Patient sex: M
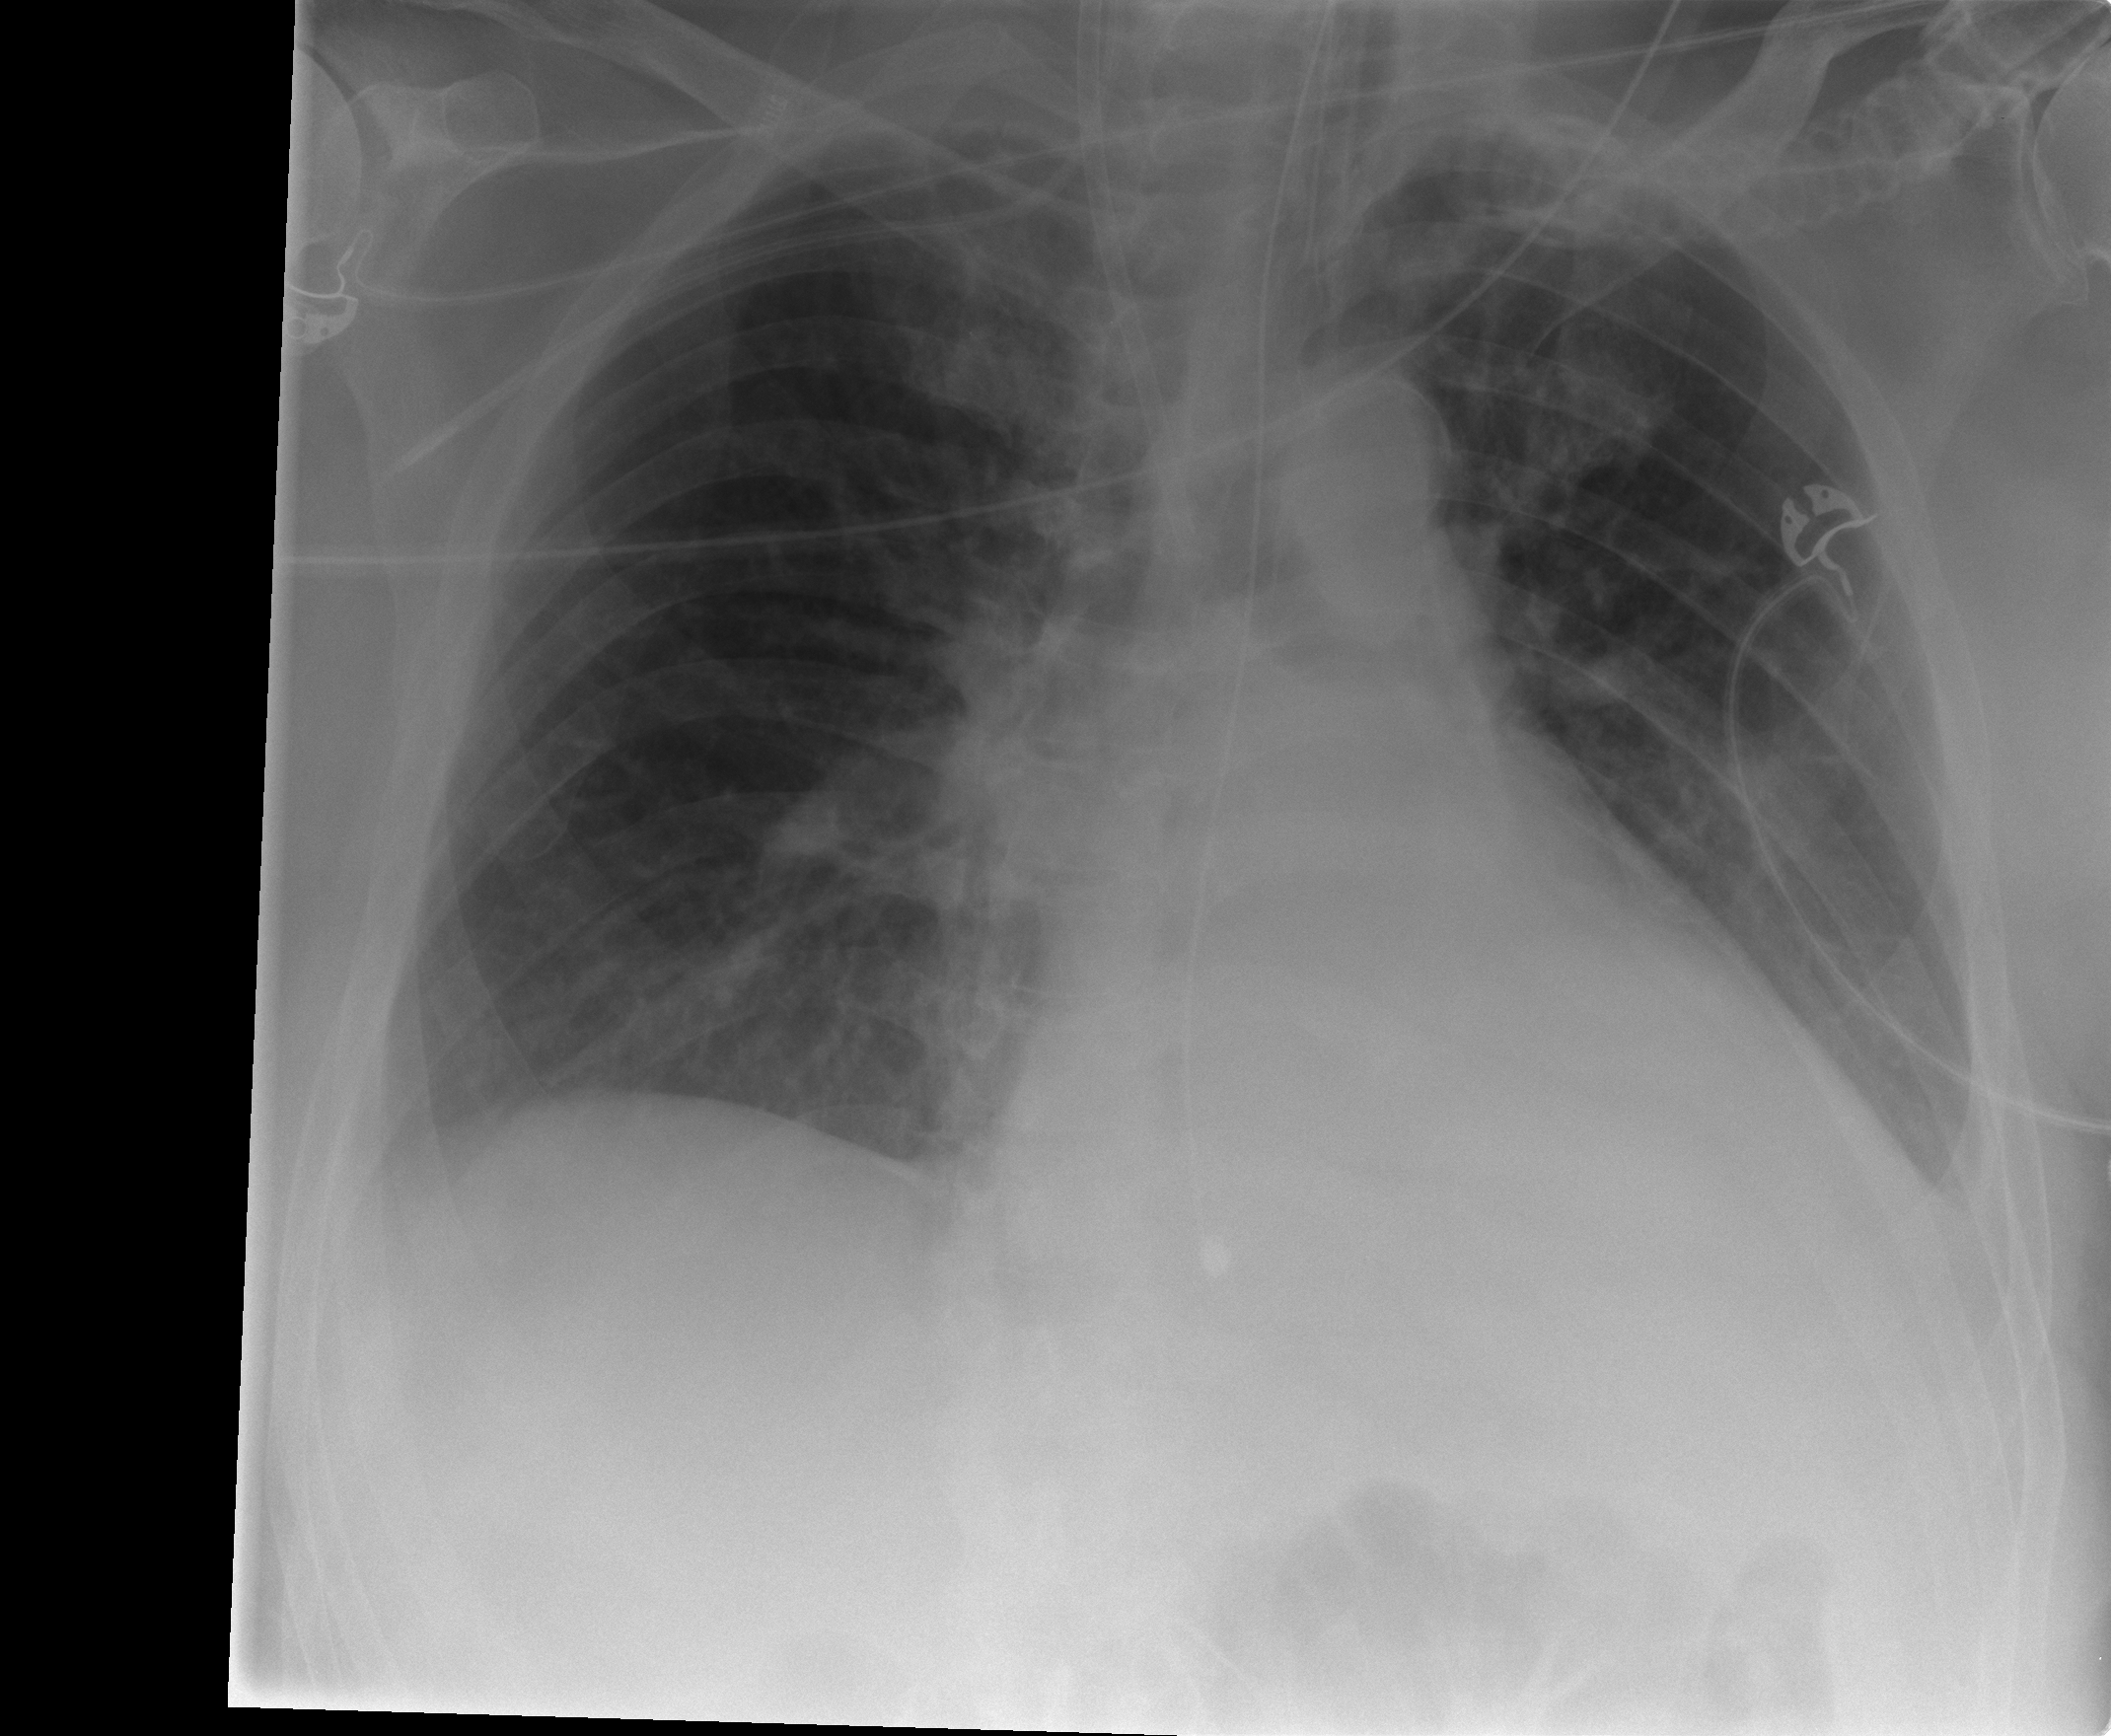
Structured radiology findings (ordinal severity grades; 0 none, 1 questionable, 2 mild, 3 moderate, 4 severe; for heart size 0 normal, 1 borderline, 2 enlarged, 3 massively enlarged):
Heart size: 2
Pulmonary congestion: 0
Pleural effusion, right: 1
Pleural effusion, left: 1
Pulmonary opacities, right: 0
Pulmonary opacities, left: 0
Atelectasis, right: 0
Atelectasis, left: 0